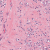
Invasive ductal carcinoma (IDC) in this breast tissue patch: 1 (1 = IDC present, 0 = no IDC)